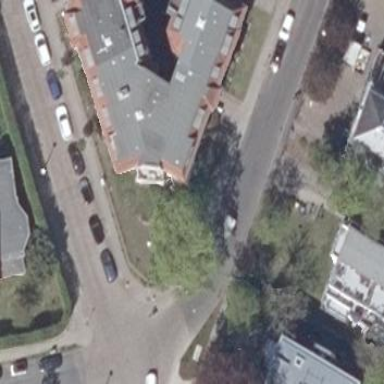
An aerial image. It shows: Residential building.